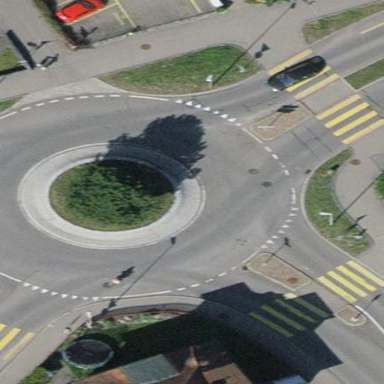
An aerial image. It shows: Secondary road made of asphalt leading to roundabout.